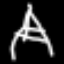
Label: The Eiffel Tower